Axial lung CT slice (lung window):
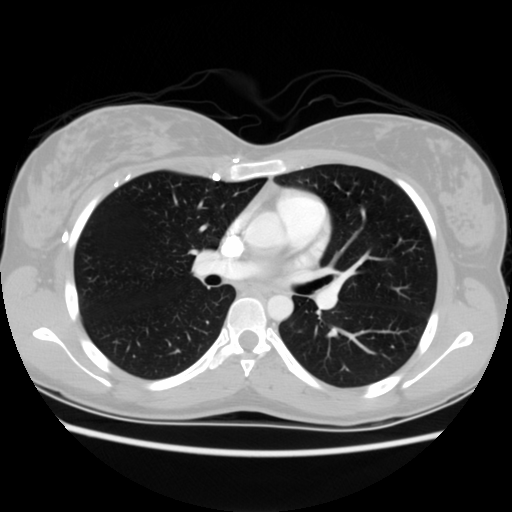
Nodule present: no